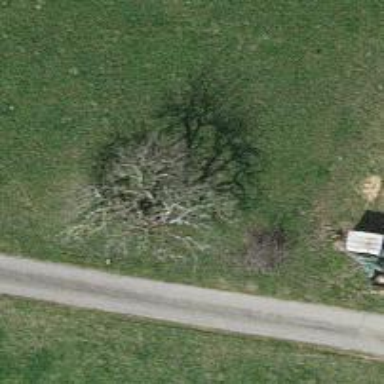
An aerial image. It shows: Single tag "natural: tree."